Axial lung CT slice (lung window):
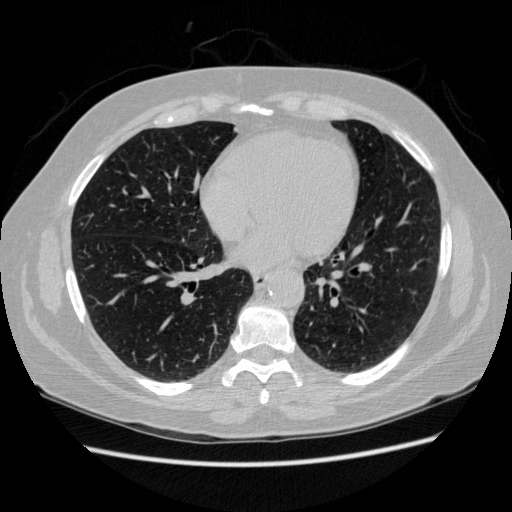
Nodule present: no